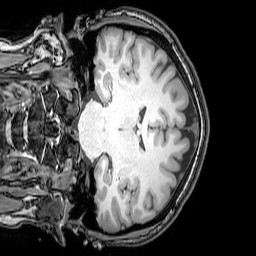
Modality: T1w
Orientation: coronal
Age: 25
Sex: female
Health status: healthy
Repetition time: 0.081 s
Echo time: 0.037 s